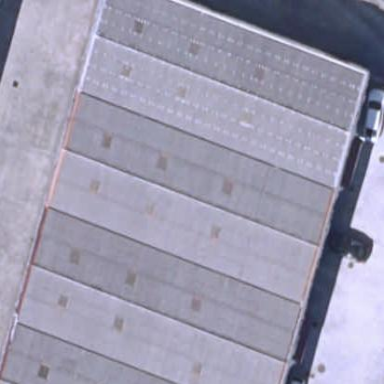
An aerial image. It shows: Industrial building.